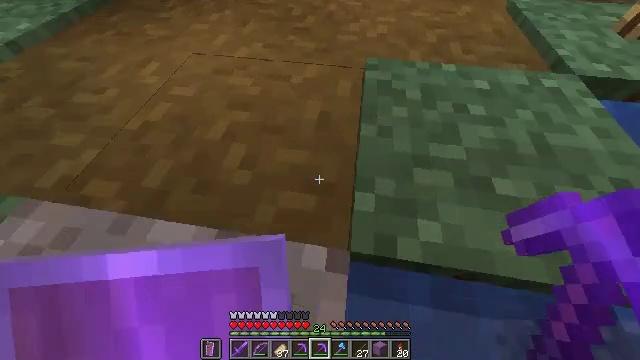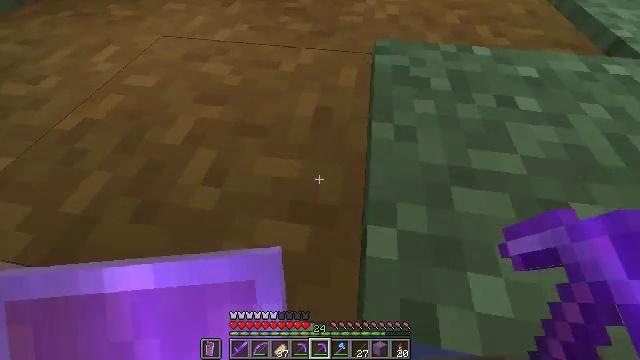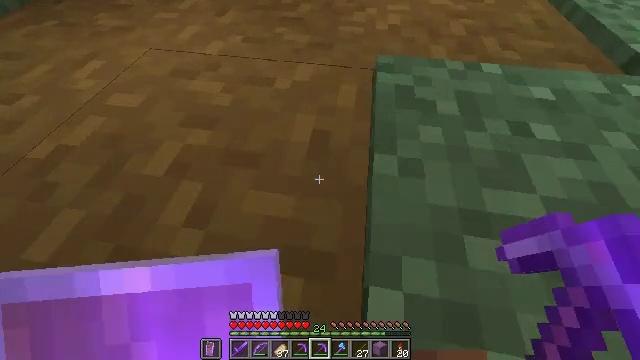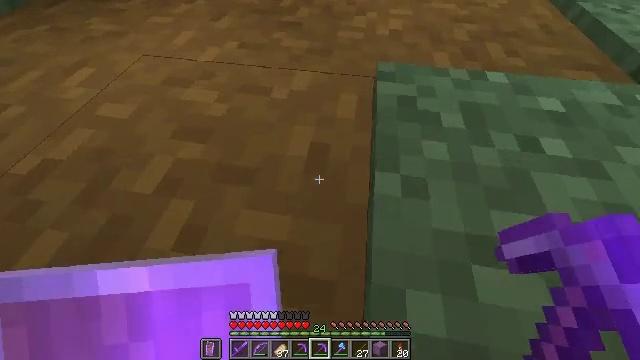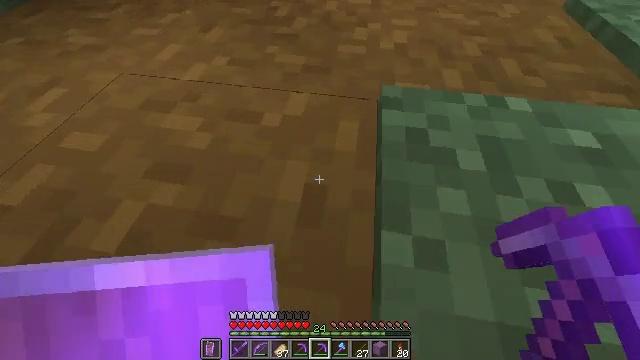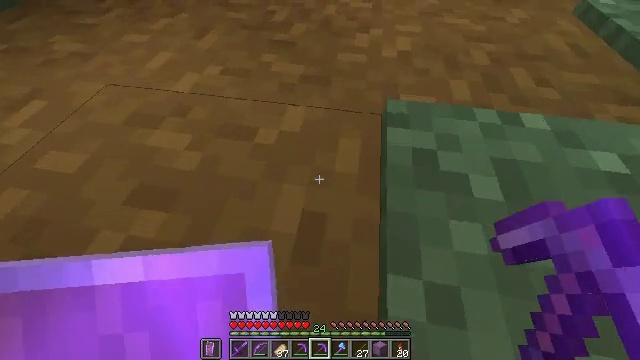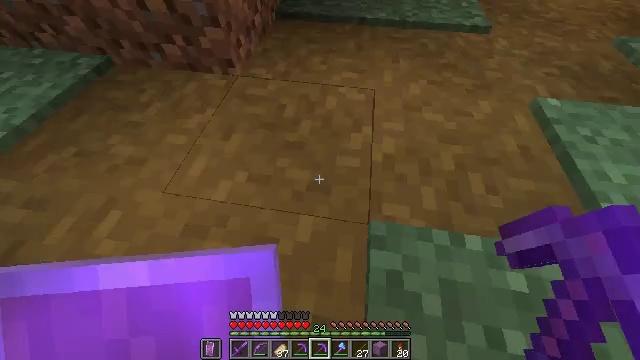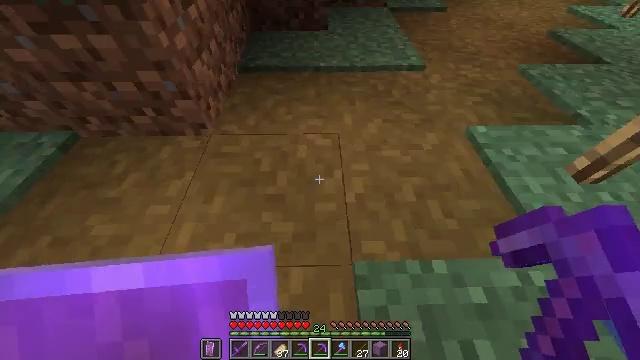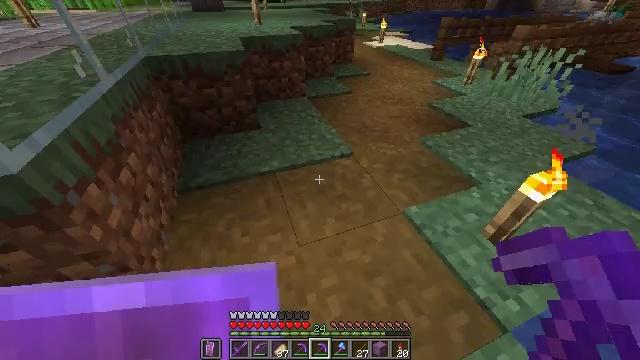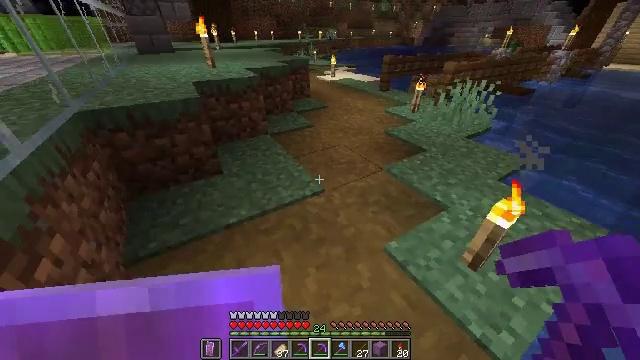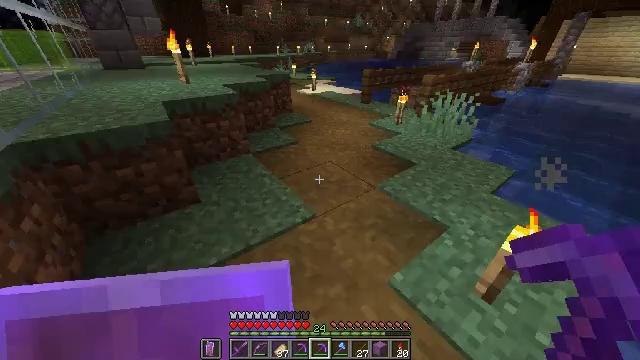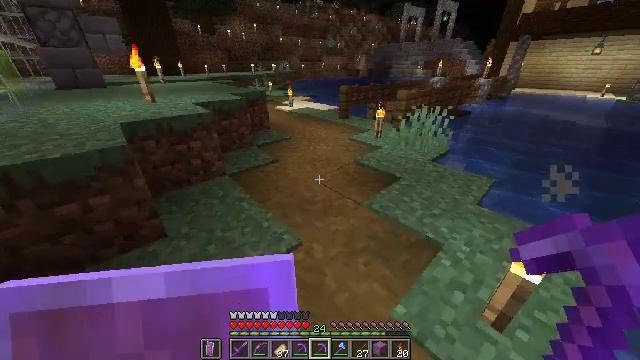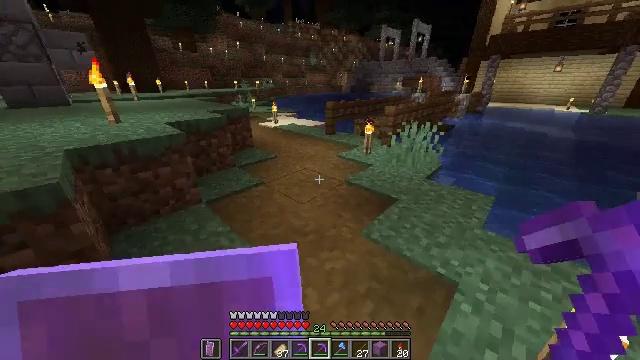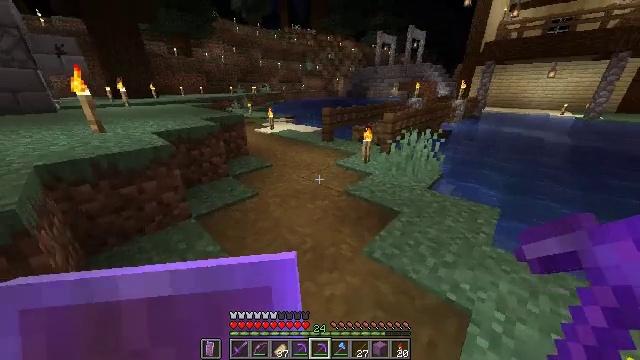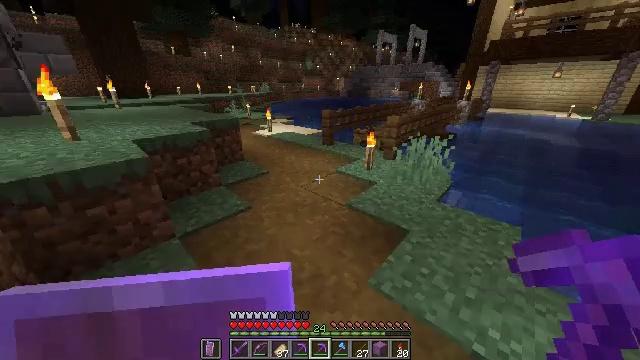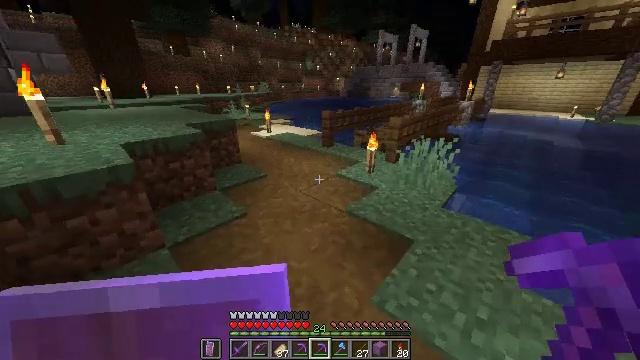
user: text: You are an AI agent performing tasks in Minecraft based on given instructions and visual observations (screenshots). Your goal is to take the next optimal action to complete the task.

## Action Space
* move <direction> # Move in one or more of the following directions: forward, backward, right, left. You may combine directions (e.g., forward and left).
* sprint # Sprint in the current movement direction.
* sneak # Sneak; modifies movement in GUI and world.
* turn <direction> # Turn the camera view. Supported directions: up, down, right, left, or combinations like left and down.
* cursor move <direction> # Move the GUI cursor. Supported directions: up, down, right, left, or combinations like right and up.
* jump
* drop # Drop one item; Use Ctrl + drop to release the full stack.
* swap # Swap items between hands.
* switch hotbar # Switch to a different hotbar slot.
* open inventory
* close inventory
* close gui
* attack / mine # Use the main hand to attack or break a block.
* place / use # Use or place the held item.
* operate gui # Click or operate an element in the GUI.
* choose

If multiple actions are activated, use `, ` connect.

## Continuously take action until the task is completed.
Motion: motion action
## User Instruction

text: Interact with the crafting table to create magenta dye.
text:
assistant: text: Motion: move forward, sprint
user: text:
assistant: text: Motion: move forward, sprint
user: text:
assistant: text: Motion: move forward, sprint
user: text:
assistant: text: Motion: move forward, sprint
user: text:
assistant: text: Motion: move forward, sprint
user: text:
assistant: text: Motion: move forward, sprint
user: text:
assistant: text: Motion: move forward, sprint, turn right and up
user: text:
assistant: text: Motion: move forward, sprint, turn right and up
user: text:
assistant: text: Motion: move forward, sprint, turn right and up
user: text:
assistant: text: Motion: move forward, sprint, turn right and up
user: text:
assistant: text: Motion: move forward, sprint, turn right and up
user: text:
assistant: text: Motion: move forward, sprint, turn right and up
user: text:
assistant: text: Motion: move forward, sprint, turn up
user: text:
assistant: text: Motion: move forward, sprint
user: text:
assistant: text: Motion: move forward, sprint
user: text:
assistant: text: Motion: move forward, sprint
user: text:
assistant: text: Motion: move forward, sprint
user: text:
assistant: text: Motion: move forward, sprint
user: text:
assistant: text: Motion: move forward, sprint
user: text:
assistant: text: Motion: move forward, sprint
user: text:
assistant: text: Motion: move forward, sprint
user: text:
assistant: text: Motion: move forward, sprint
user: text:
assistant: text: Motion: move forward, sprint
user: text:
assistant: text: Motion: move forward, sprint
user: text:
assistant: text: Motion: move forward, sprint
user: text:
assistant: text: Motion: move forward, sprint
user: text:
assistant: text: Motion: move forward, sprint
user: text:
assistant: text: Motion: move forward, sprint, turn right
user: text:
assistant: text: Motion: move forward, sprint, turn right and up
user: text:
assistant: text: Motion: move forward, sprint, turn right and up